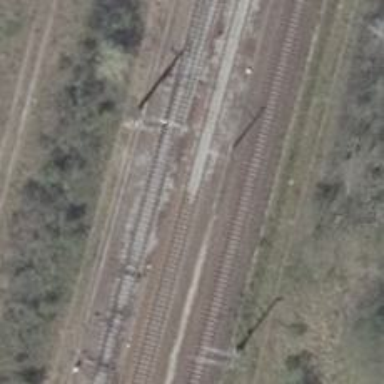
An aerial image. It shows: Railway signal.